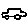
Label: car